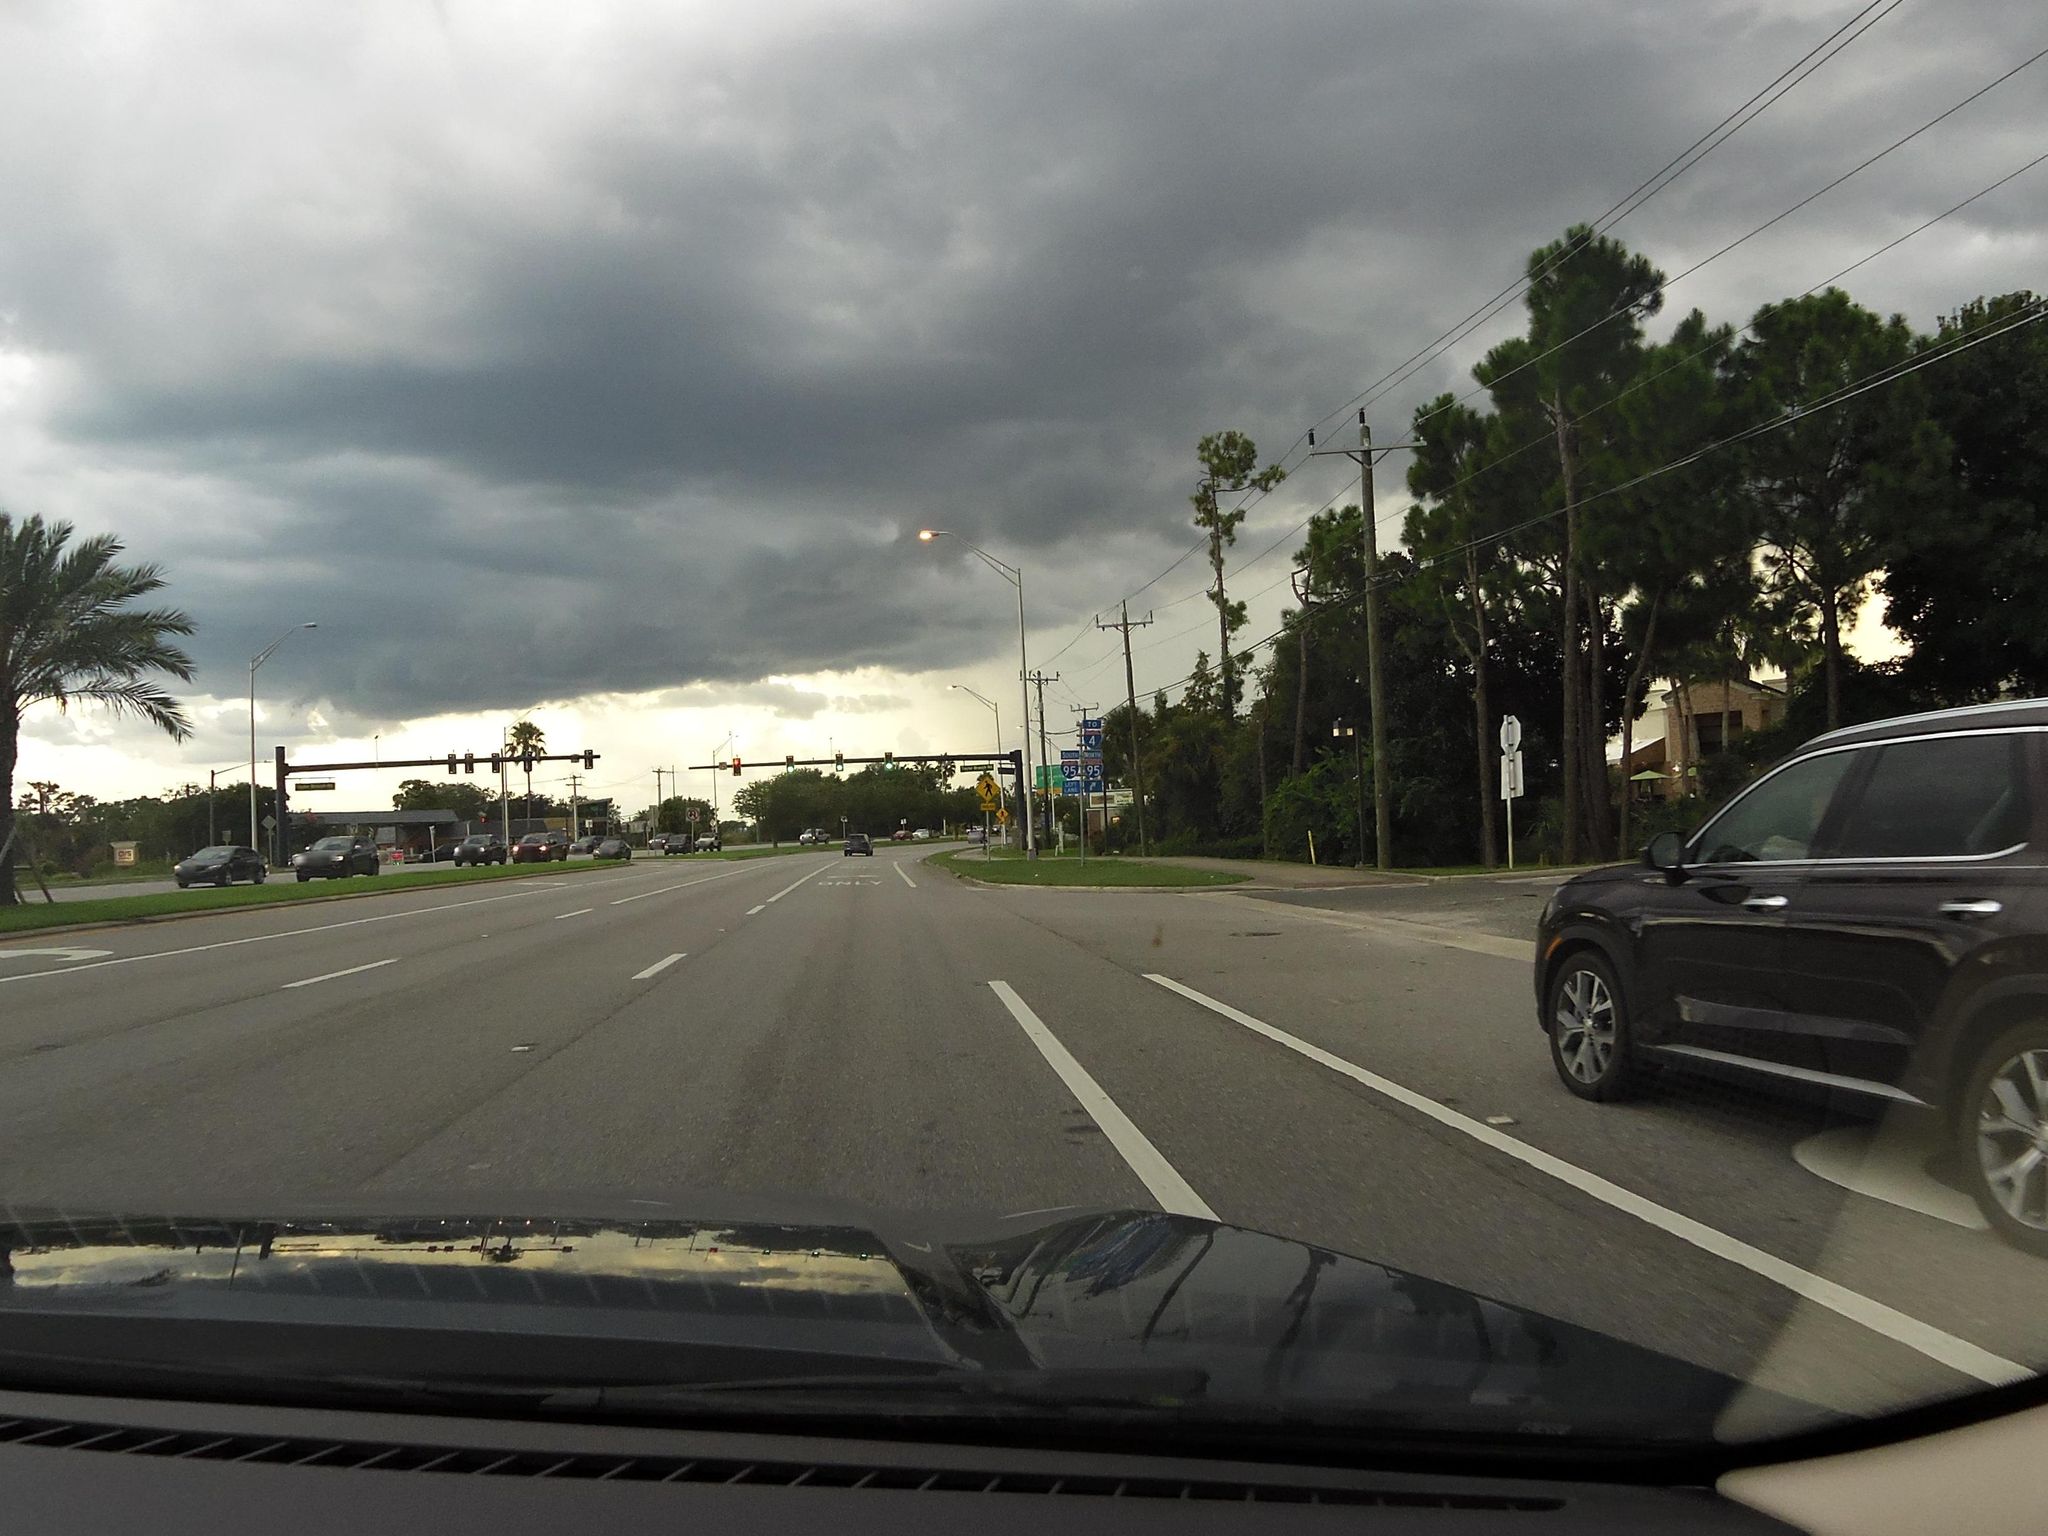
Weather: cloudy
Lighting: day
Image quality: good
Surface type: driving surface
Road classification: primary
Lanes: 3
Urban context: low density rural
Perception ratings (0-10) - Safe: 2.57, Lively: 5.9, Beautiful: 2.63, Boring: 1.88, Depressing: 1.97, Wealthy: 3.06